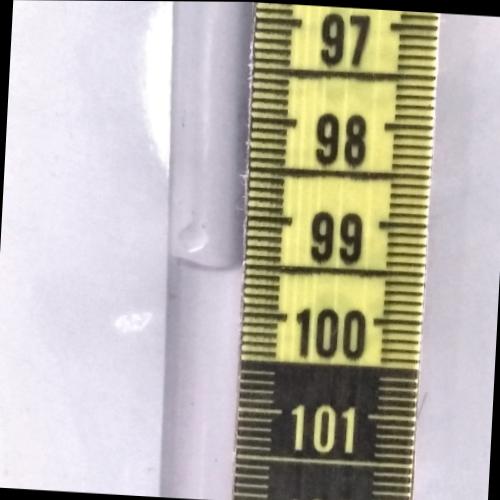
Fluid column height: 99.5 cm